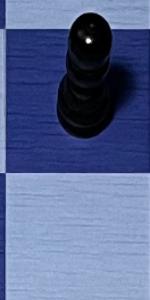
Label: Empty